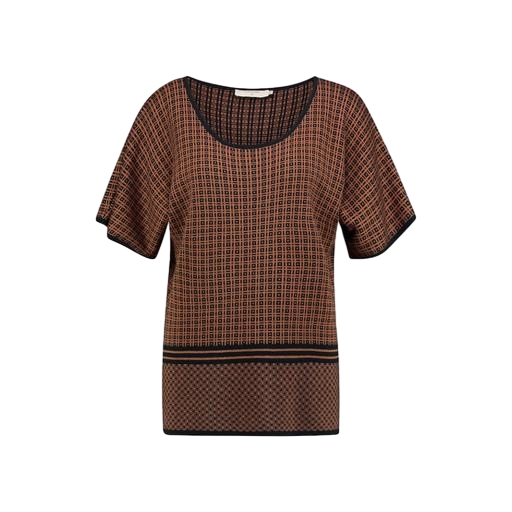
black geo-print t-shirt only macy, patterned t-shirt, patterned tee, white background